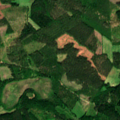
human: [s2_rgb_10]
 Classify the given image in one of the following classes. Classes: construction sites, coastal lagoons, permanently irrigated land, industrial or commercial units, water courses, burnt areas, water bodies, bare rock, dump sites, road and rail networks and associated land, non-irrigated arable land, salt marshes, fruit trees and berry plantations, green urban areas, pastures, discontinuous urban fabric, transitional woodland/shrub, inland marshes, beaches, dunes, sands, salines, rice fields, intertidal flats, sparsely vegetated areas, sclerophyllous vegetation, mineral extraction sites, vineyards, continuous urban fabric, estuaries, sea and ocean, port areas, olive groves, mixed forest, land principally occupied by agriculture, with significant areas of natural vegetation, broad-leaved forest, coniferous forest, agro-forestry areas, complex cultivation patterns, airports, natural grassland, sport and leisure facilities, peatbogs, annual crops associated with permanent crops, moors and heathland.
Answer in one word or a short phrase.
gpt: coniferous forest, mixed forest